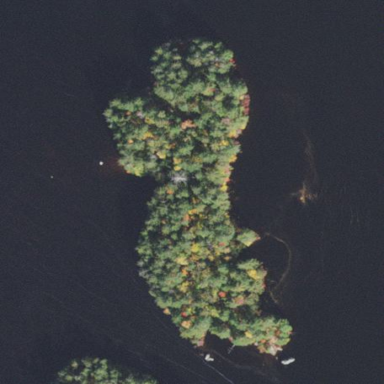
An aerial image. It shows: Islet.